Field crop: maize
Growth stage: 2
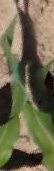
Species: maize